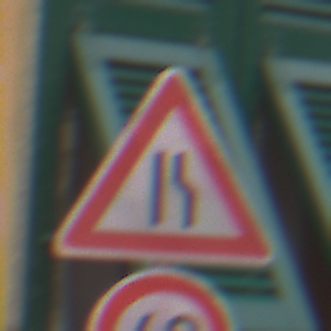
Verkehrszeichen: EinseitigVerengteFahrbahnRechts
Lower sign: Geschwindigkeit40
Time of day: Midday
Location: Outdoor (Urban)
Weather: Overcast
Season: NotSpecified
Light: Natural